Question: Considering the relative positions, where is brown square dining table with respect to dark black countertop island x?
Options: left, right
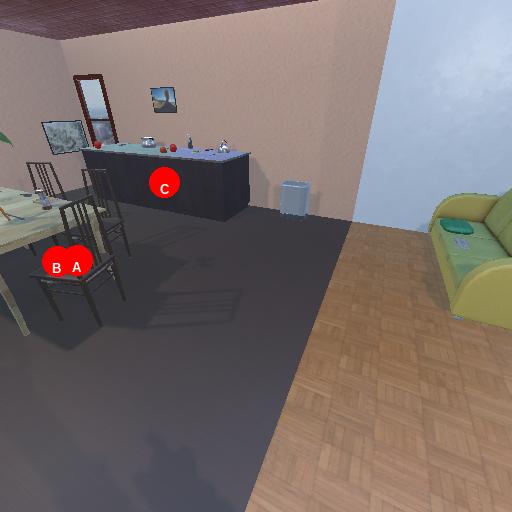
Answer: left